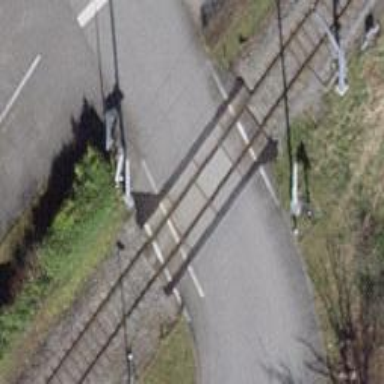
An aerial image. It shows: Level crossing along the railway.